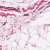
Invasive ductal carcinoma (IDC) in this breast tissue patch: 0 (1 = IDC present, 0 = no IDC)